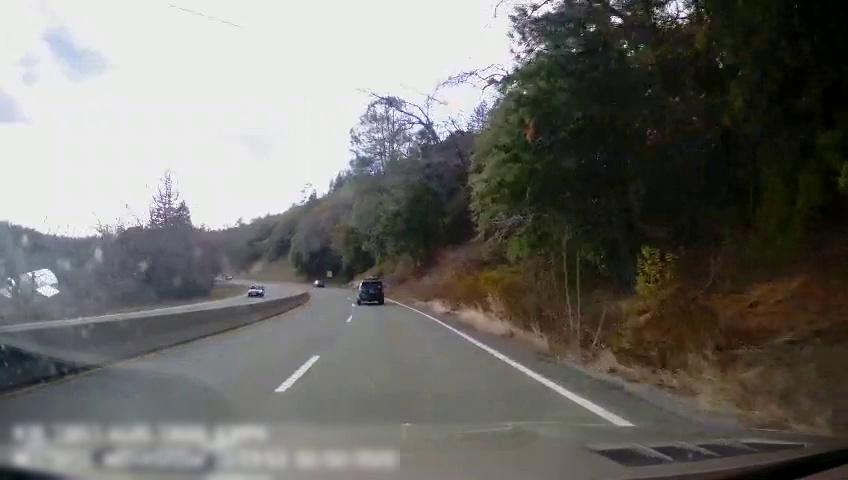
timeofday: Day
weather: Cloudy
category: Drivable Space
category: Drivable Space
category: Vehicles | SUV
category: Vehicles | Car
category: Vehicles | Car
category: Lanes | Alternate Lane
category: Lanes | Current Lane
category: Lanes | Current Lane